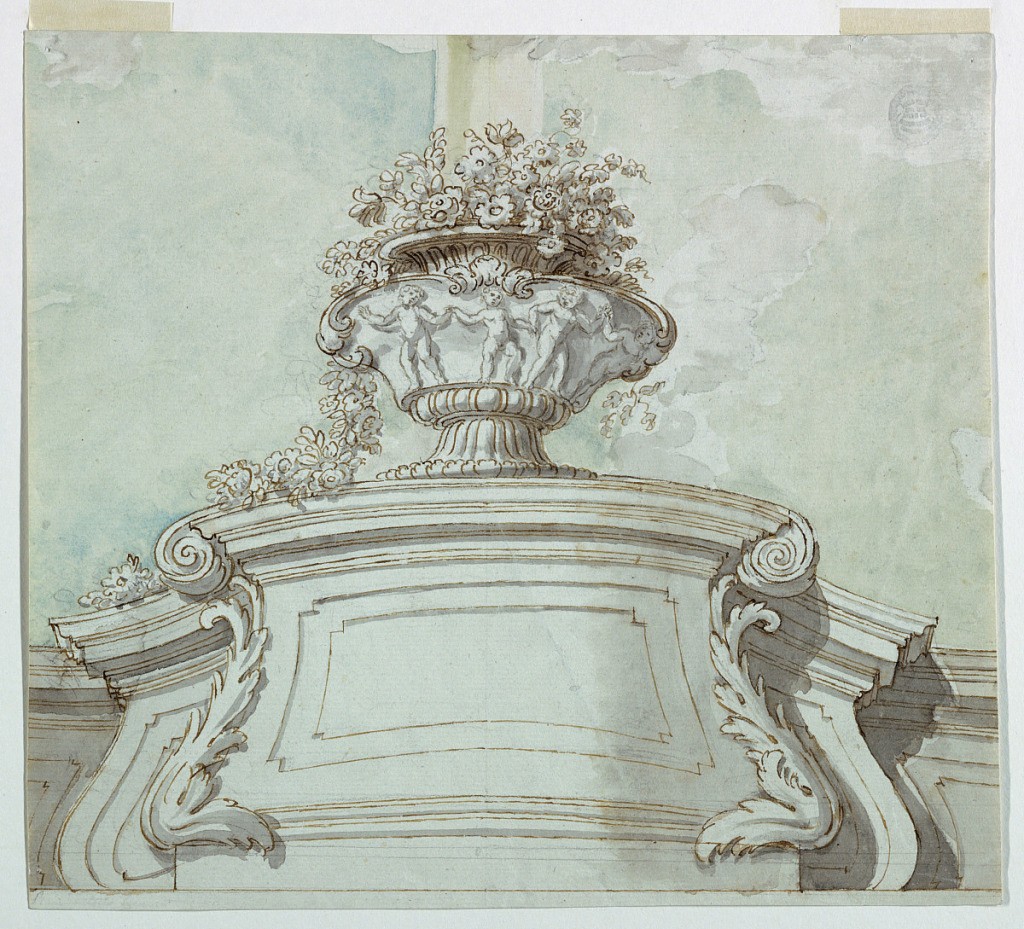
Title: Central Panel for a Ceiling
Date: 1750–1800
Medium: Black crayon, pen and ink, brush and wash on paper
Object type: Drawing
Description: A flower vase upon a pedestal projecting from a parapet.